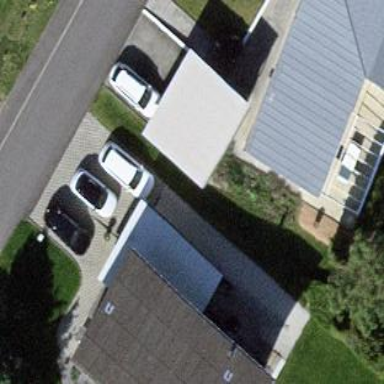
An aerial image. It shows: Garage.